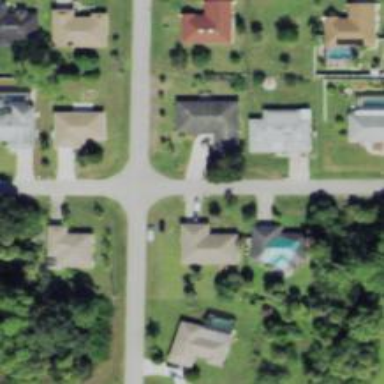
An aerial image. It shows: Residential road.